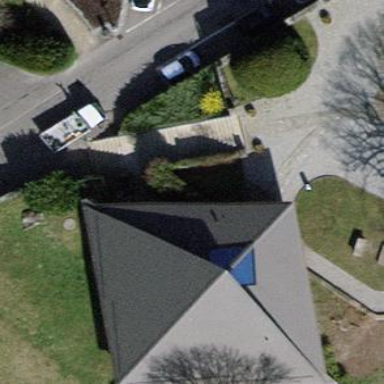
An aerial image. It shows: Community centre building.